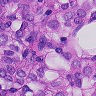
Metastatic tissue present: yes